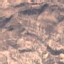
Land use / land cover: HerbaceousVegetation